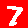
Digit: 7